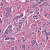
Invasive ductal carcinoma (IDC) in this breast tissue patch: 1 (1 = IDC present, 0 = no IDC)